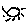
Label: sun